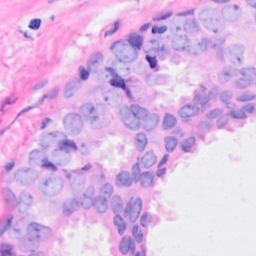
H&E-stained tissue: Breast